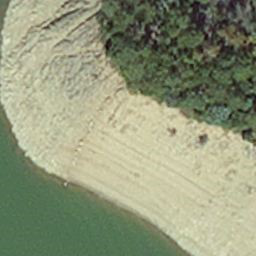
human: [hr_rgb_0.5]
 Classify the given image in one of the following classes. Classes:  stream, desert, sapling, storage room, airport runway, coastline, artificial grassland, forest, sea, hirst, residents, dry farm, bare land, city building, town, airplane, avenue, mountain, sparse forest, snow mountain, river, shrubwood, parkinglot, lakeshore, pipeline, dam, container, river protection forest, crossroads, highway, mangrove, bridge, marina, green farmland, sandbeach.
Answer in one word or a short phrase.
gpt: hirst